Field crop: tomato
Growth stage: 1
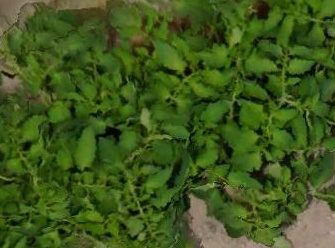
Species: tomato